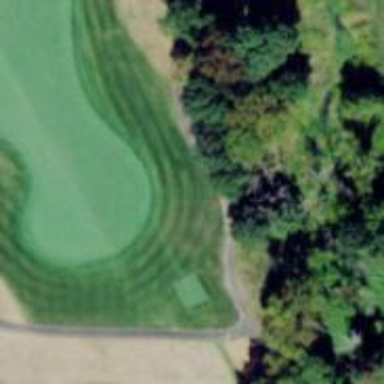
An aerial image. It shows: Pathway for golfing.